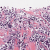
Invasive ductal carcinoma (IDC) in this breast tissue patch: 1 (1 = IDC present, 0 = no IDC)